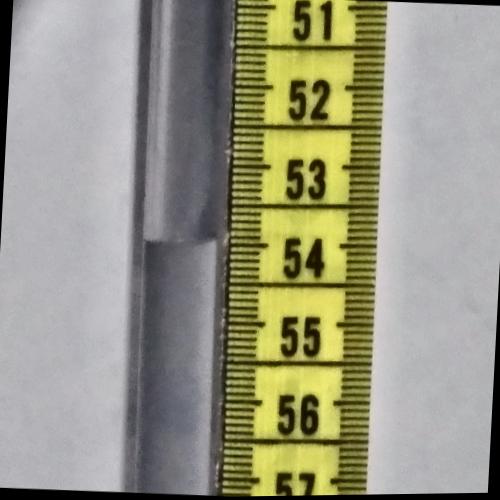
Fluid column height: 54.0 cm